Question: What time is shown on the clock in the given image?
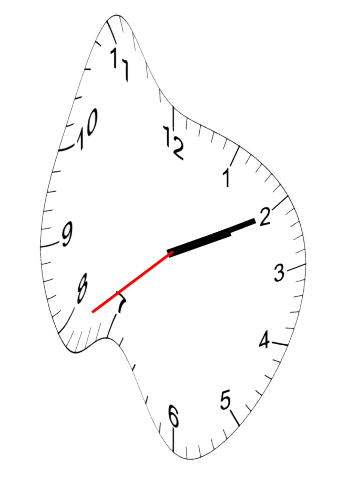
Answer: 02:10:39